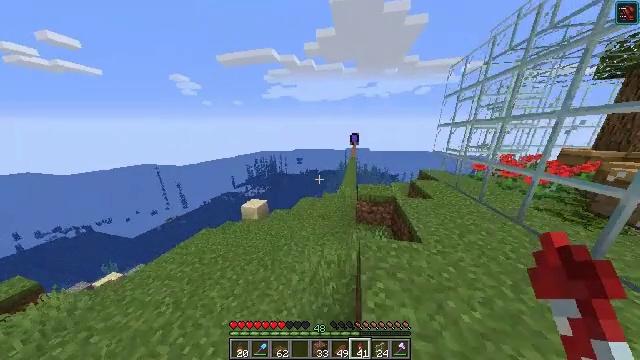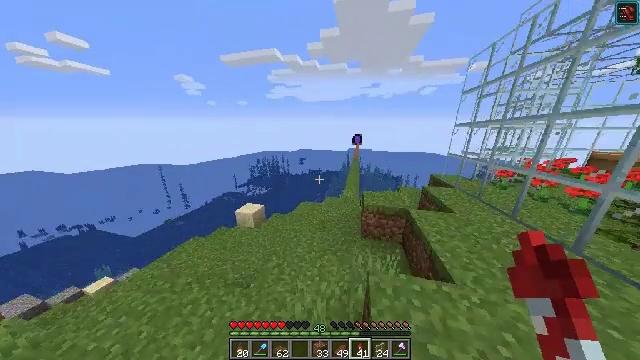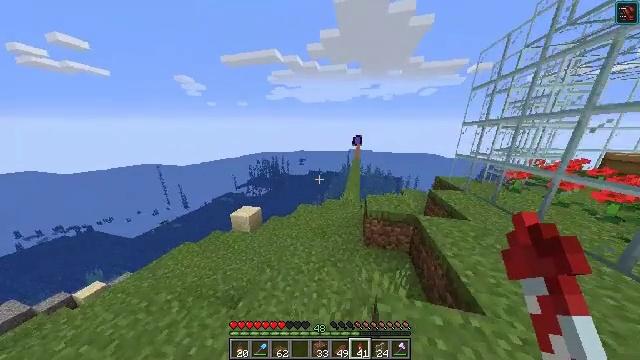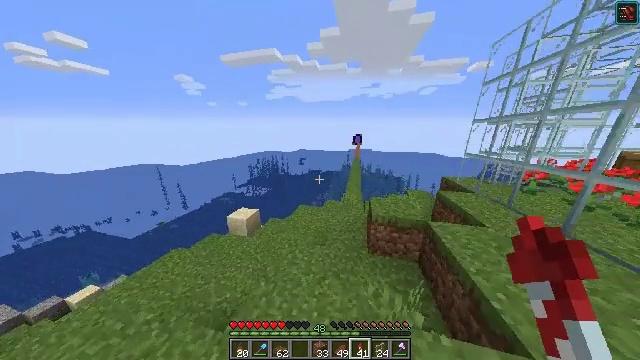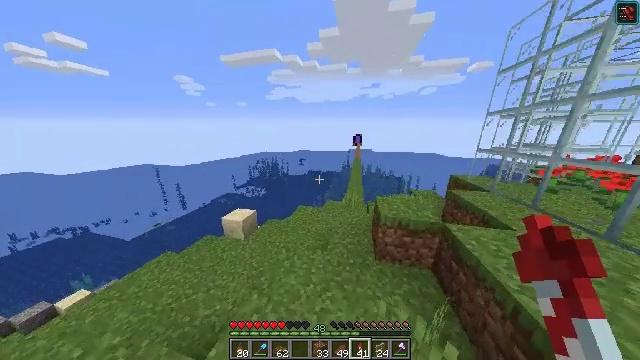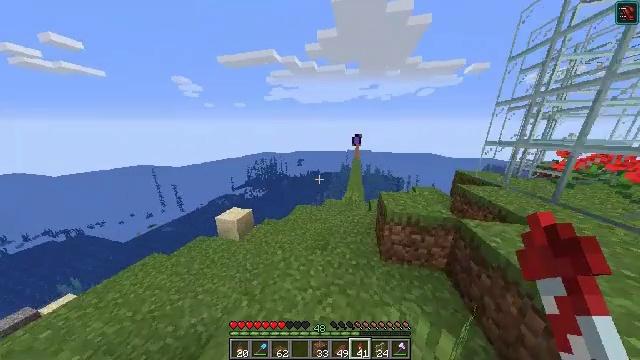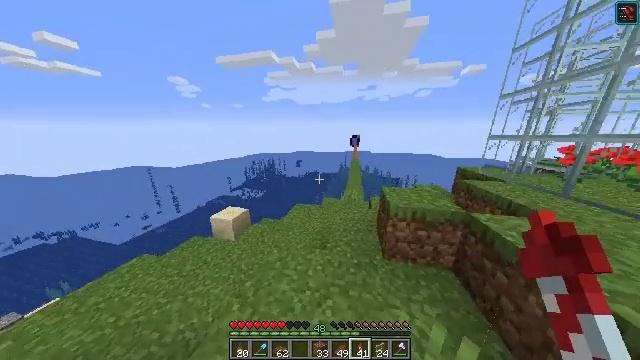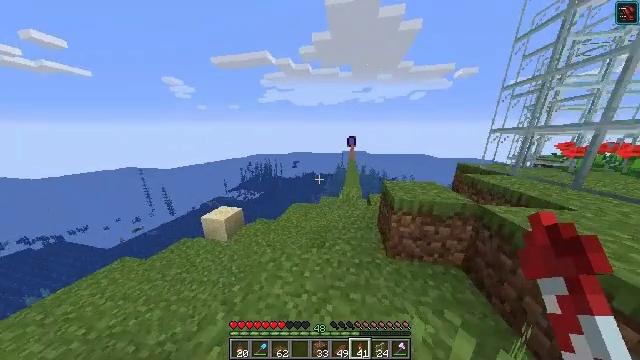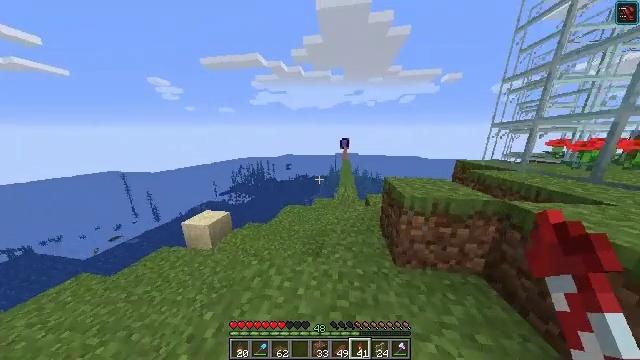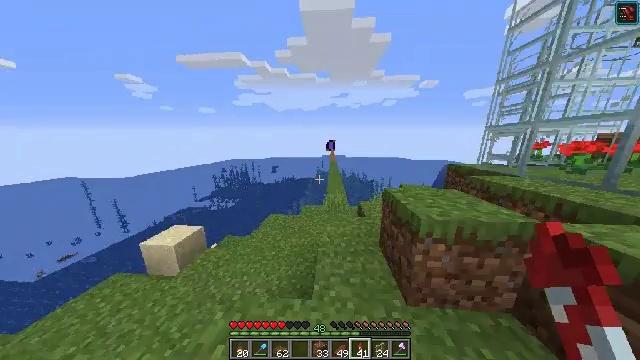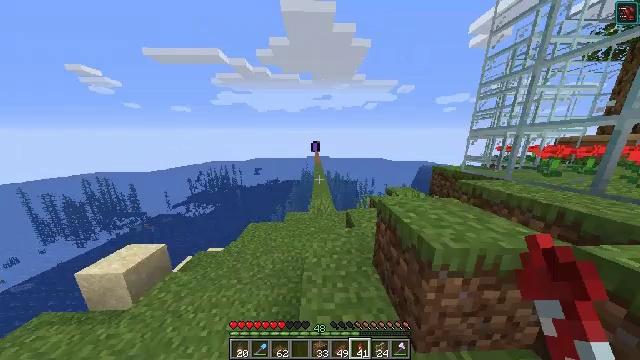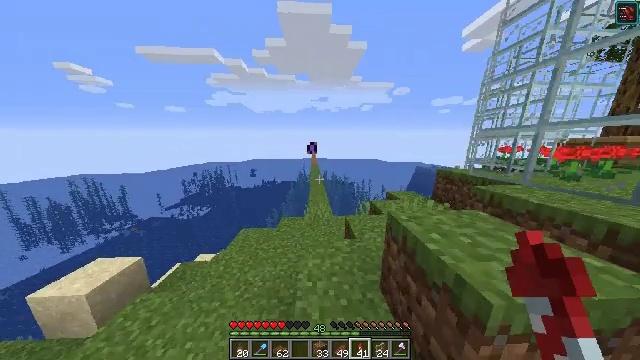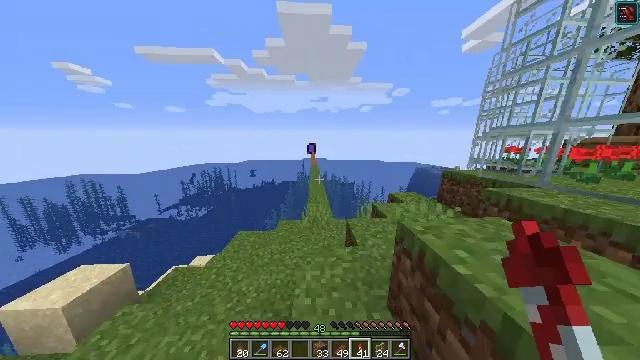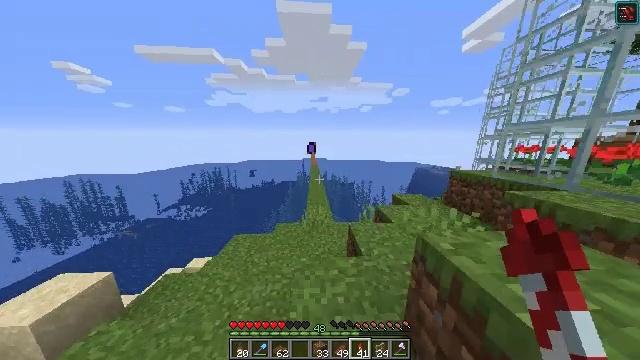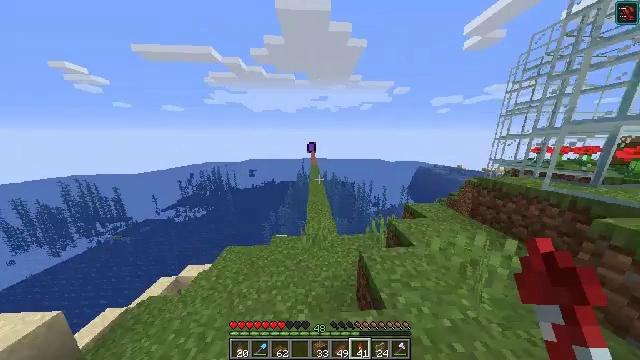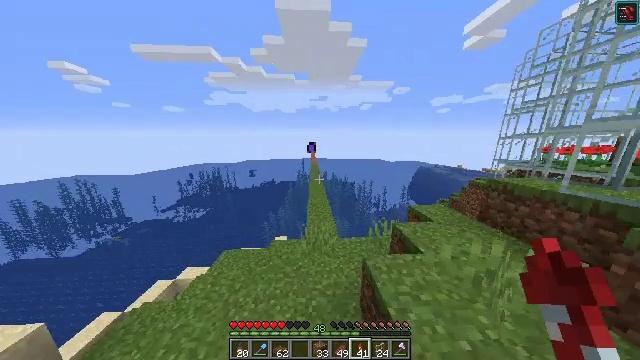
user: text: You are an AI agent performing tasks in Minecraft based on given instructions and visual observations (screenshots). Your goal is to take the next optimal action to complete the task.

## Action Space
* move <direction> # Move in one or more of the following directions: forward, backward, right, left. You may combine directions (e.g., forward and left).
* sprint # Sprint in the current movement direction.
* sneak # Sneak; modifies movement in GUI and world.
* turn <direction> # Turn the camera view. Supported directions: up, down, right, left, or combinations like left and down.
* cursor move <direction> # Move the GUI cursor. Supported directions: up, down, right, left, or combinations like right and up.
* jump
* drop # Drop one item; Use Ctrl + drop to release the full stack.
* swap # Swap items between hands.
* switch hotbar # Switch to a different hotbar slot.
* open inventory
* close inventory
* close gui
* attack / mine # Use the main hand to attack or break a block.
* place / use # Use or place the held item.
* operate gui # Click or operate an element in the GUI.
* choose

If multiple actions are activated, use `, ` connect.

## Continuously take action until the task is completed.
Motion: motion action
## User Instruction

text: Mine the spruce slab.
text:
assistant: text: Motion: move forward
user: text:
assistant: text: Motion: move forward
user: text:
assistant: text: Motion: move forward
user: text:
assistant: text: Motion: move forward
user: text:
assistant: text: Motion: move forward
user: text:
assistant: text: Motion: move forward
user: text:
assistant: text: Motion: move forward, turn right
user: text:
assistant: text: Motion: move forward, turn right
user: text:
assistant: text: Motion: move forward, turn right
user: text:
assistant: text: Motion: move forward, turn right
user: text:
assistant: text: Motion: move forward, turn right
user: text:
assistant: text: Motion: move forward
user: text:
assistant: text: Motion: move forward
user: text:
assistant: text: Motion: move forward
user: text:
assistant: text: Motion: move forward
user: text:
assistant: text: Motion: move forward
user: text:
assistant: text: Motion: move forward
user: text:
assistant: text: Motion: move forward
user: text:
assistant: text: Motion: move forward
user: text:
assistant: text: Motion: move forward
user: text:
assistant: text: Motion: move forward
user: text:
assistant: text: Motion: move forward
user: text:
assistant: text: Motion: move forward
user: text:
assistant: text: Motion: move forward
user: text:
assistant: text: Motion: move forward
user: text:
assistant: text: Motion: move forward
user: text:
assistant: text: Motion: move forward
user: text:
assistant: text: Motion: move forward
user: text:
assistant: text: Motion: move forward
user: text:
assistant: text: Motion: move forward